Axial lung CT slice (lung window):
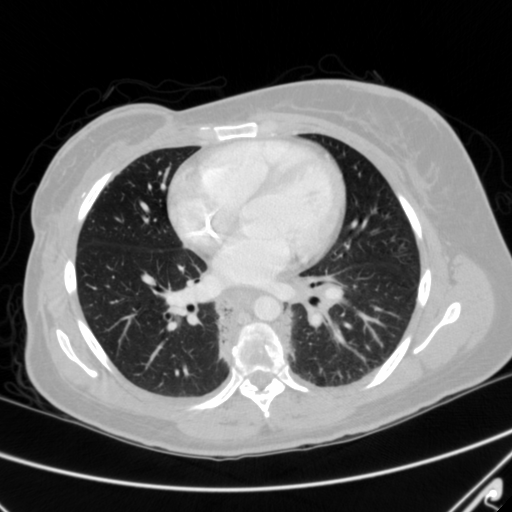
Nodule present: no